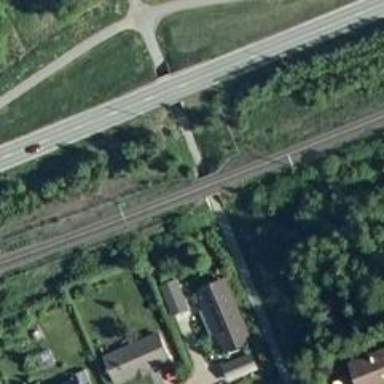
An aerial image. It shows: Bridge over railway with continuous electrified contact line.